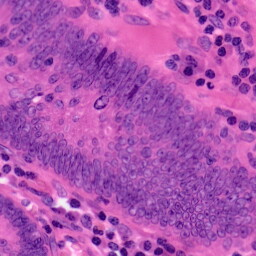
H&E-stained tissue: Colon